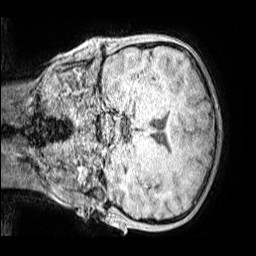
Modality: MP2RAGE
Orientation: coronal
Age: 11
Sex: male
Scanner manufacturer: siemens
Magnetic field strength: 3 T
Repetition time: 4 s
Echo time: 0.00299 s